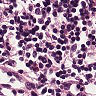
Metastatic tissue present: no